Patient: sex M, age 64
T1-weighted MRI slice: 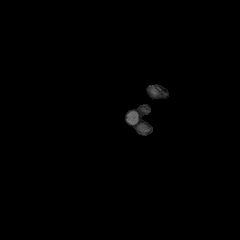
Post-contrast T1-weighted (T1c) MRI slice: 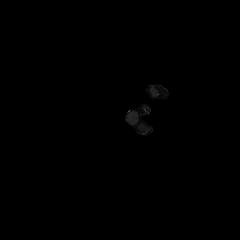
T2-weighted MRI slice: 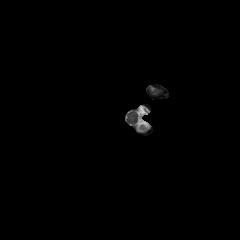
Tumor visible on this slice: no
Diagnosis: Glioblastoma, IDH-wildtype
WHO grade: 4